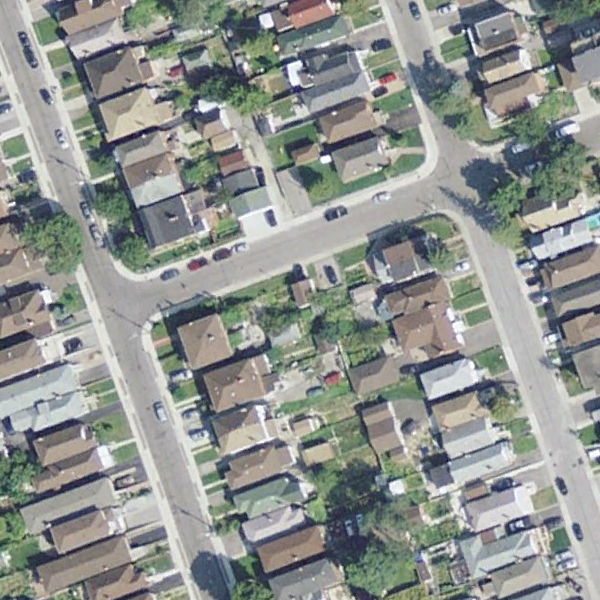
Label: DenseResidential